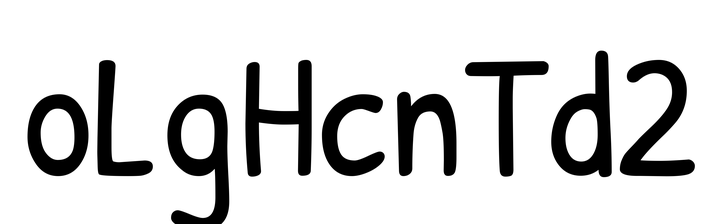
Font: PatrickHand-Regular